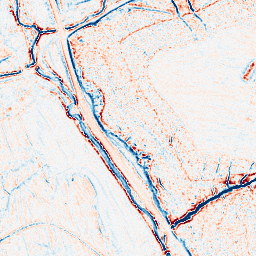
Category: multiscale
Decomposition family: dog_multiscale
Decomposition parameters: sigma_ratio: 1.4
n_scales: 3
base_sigma: 0.5
Upsampling method: edge_directed
Upsampling parameters: scale: 2
Upsampling scale: 2